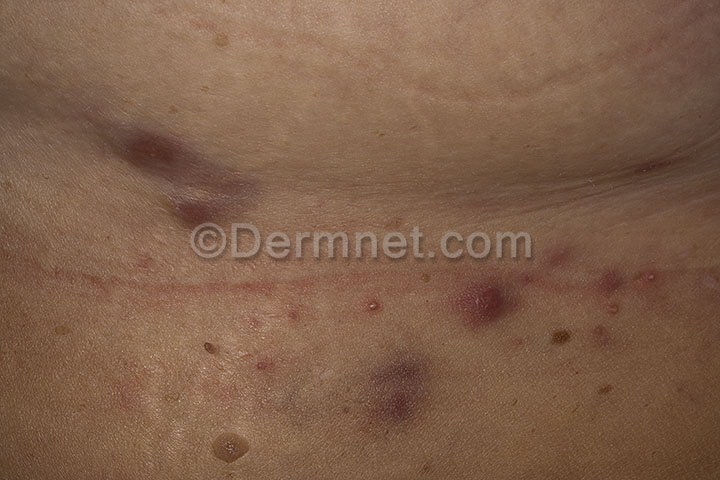
Disease: Acne and Rosacea Photos